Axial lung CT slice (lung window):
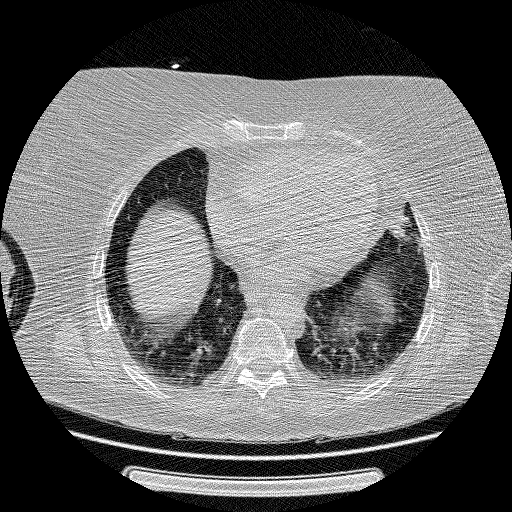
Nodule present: yes
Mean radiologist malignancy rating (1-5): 3